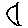
Label: moon